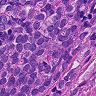
Metastatic tissue present: yes